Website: macys
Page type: billing-address
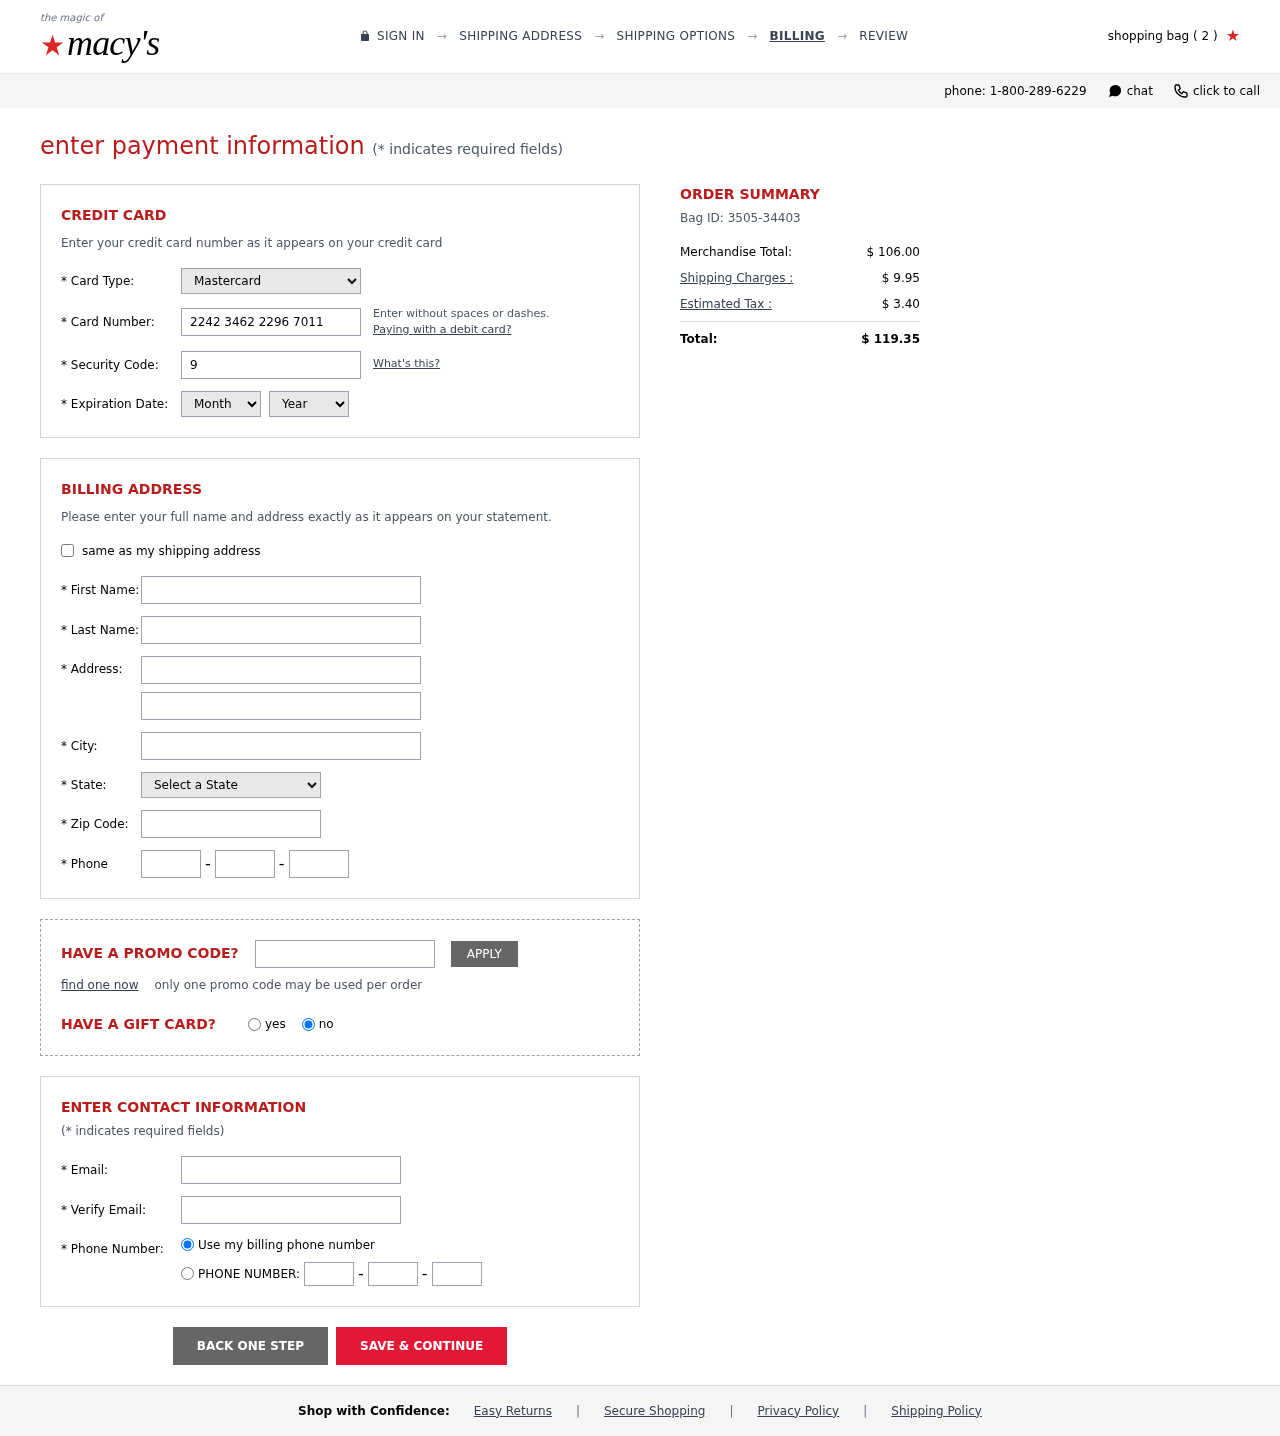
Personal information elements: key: PII_CARD_CVV
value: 977
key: PII_CARD_EXPIRY_MONTH
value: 08
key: PII_CARD_EXPIRY_YEAR
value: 26
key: PII_CARD_NUMBER
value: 2242 3462 2296 7011
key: PII_CARD_TYPE
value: Mastercard
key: PII_CITY
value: Port Melindafurt
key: PII_EMAIL
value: mingram@gmail.com
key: PII_FIRSTNAME
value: Melanie
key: PII_LASTNAME
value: Ingram
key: PII_PHONE_AREA
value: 948
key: PII_PHONE_PREFIX
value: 924
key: PII_PHONE_SUFFIX
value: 5893
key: PII_POSTCODE
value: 97086
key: PII_STATE_ABBR
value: HI
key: PII_STREET
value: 8026 Andersen Stream Suite 610
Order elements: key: ORDER_NUM_ITEMS
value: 2
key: ORDER_ID
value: Bag ID: 3505-34403
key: ORDER_SUBTOTAL
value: $ 106.00
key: ORDER_SHIPPING_COST
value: $ 9.95
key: ORDER_TAX
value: $ 3.40
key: ORDER_TOTAL
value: $ 119.35